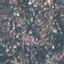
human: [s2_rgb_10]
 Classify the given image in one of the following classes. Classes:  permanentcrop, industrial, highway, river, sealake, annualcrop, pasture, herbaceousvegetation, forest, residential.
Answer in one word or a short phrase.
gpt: Residential